Question: Um using my own 'TabBarController' which is 'ElWafyatTabBarController' basically it inherits from 'UITabBarController'.
In 'ElWafyatTabBarController.m -> viewDidLoad'
I've created some 'ViewControllers', Then I created 'UINavigationController''s with rootViewController to the 'viewControllers' I've made in the step before.
then I've created 'UITabBarItem' and set it with image and title for each navigation controller which has 'rootViewController' to the viewControllers that I've created in the first step, and set the 'tabBarItem' for these 'navigationController' to these 'tabBarItem'.
The problem I found is even the title for the 'UITabBarItem' is shown correctly, but the image is displayed at blue Color.
FYI: I've created two images named test.png and test@2x.png with dimensions 32x32 and 64x64
and I still have these issue,
So any one can help ?
this is my Code:
ElWafyatTabBarController -> viewDidLoad
'''
- (void)viewDidLoad
{
[super viewDidLoad];
HomeViewController *homeViewController = [[HomeViewController alloc]
initWithNibName:@"HomeViewController" bundle:nil];
NaaiViewController *naaiViewController = [[NaaiViewController alloc]
initWithNibName:@"NaaiViewController" bundle:nil];
MushatraViewController *mushatraViewController = [[MushatraViewController alloc]
initWithNibName:@"MushatraViewController" bundle:nil];
TakremViewController *takremViewController = [[TakremViewController alloc]
initWithNibName:@"TakremViewController" bundle:nil]
UINavigationController *homeNavC = [[UINavigationController alloc]initWithRootViewController:homeViewController];
UINavigationController *naaiNavC = [[UINavigationController alloc]initWithRootViewController:naaiViewController];
UINavigationController *mushatraNavC = [[UINavigationController alloc]initWithRootViewController:mushatraViewController];
UINavigationController *takremNavC = [[UINavigationController alloc]initWithRootViewController:takremViewController];
// Setup Controllers for Tab Bar. (first level).
// [homeNavC.tabBarItem setTitle:@"lry'ysy@"];
// [naaiNavC.tabBarItem setTitle:@"n`y"];
// [mushatraNavC.tabBarItem setTitle:@"mshTr@"];
// [takremNavC.tabBarItem setTitle:@"tkrym"];
homeNavC.navigationBar.titleTextAttributes = [NSDictionary dictionaryWithObject:[UIColor whiteColor] forKey:UITextAttributeTextColor];
naaiNavC.navigationBar.titleTextAttributes = [NSDictionary dictionaryWithObject:[UIColor whiteColor] forKey:UITextAttributeTextColor];
mushatraNavC.navigationBar.titleTextAttributes = [NSDictionary dictionaryWithObject:[UIColor whiteColor] forKey:UITextAttributeTextColor];
takremNavC.navigationBar.titleTextAttributes = [NSDictionary dictionaryWithObject:[UIColor whiteColor] forKey:UITextAttributeTextColor];
homeNavC.navigationBar.barStyle = UIBarStyleBlack;
naaiNavC.navigationBar.barStyle = UIBarStyleBlack;
mushatraNavC.navigationBar.barStyle = UIBarStyleBlack;
takremNavC.navigationBar.barStyle = UIBarStyleBlack;
UITabBarItem* tabBarItem = [[UITabBarItem alloc] initWithTitle:@"Colors" image:[UIImage imageNamed:@"test.png"] tag:9];
homeNavC.tabBarItem = tabBarItem;
myViewControllers = [ NSArray arrayWithObjects:takremNavC, mushatraNavC, naaiNavC, homeNavC,nil];
[self setViewControllers:myViewControllers animated:YES];
[self.tabBarController setSelectedIndex:3];
[self setSelectedIndex:3];
}
'''
and these the output:

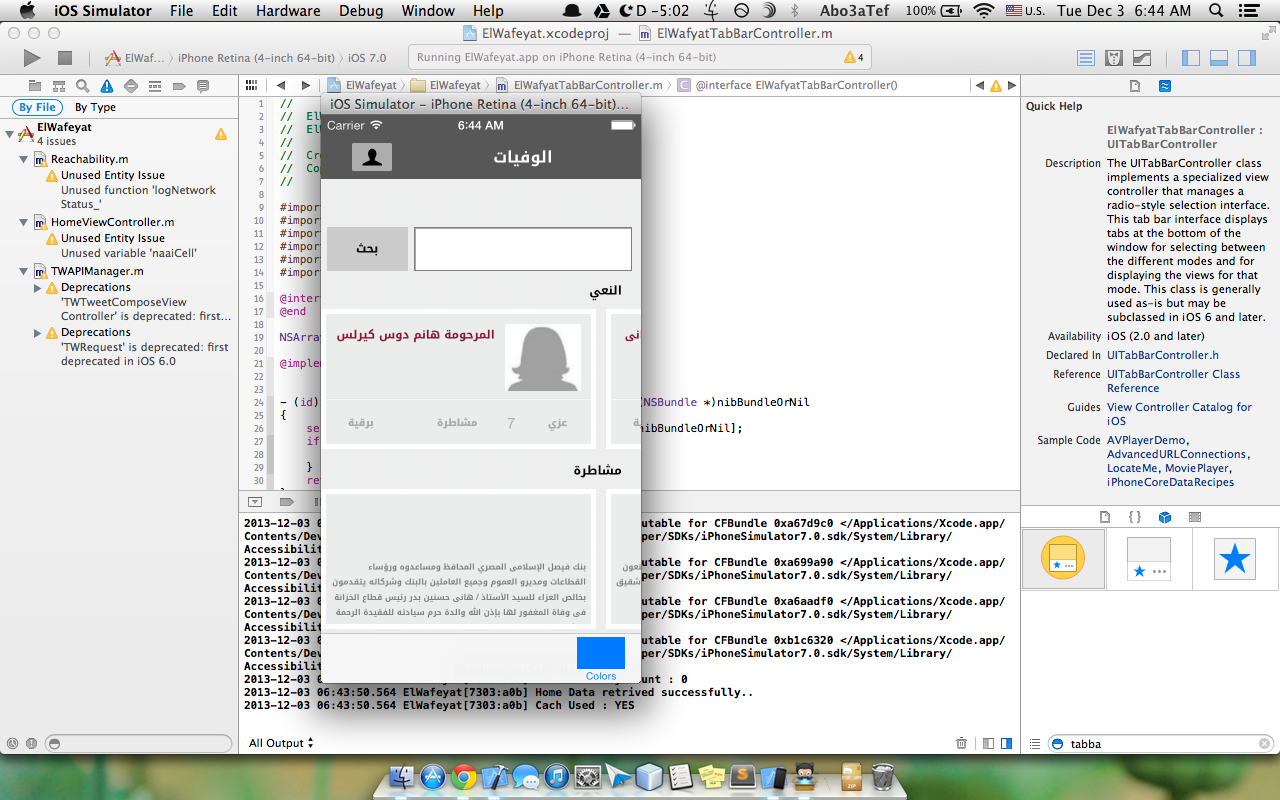
Answer: If you want to see your image, you need to set the image's rendering mode to 'UIImageRenderingModeAlwaysOriginal', otherwise the image is displayed as a template image. You should read the documentation on tab bars, it has this statement:
> Tab Bar Item IconsEach item in a tab bar can have a custom selected image and unselected
image. You can specify these images when you initialize a tab bar item
using the initWithTitle:image:selectedImage: method. Note that a tab
bar item image will be automatically rendered as a template image
within a tab bar, unless you explicitly set its rendering mode to
UIImageRenderingModeAlwaysOriginal. For more information, see Template
Images.